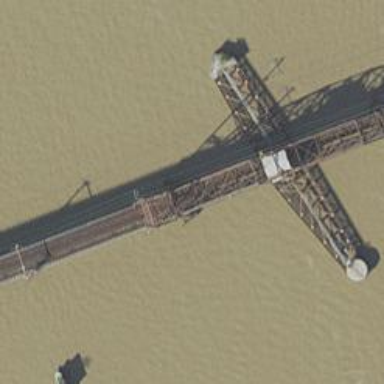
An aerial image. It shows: Bridge over electrified railway with contact lines.